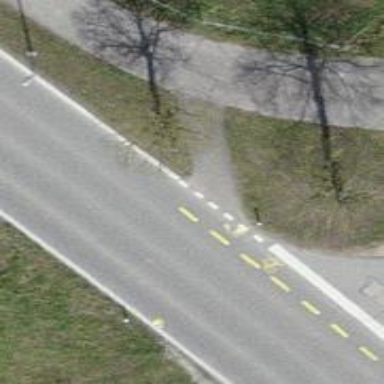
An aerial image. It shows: Asphalt cycleway.